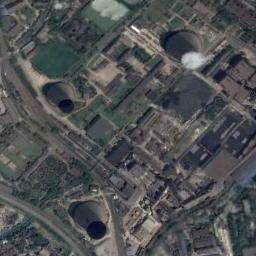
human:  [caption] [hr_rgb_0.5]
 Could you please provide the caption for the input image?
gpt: There is a row of white buildings next to the thermal power station .

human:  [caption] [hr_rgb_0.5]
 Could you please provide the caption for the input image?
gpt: Many buildings of different shapes are next to the thermal power station .

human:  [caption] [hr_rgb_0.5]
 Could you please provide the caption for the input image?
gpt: In the thermal power station, there are neatly planned plants, Equipment and good greening  There are three cooling towers, one steaming .

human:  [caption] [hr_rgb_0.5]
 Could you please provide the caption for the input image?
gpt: The thermal power station is on the grass next to some buildings with white mist above .

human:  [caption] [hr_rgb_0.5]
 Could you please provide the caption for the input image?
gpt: There are many buildings and three chimneys on the thermal power station .